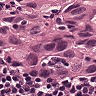
Metastatic tissue present: yes